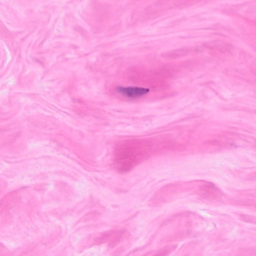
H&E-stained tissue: Breast